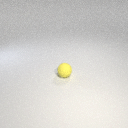
small yellow rubber sphere